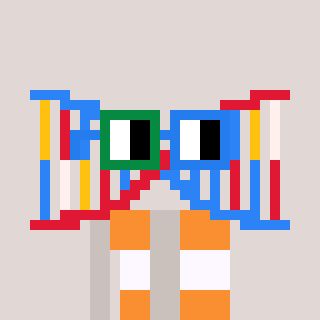
a pixel art character with square green and blue glasses, a dna-shaped head and a foggrey-colored body on a warm background